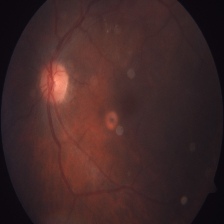
Diabetic retinopathy grade: Severe